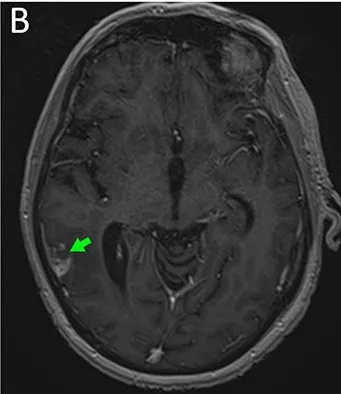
The response of metastatic lesions located in the right temporal lobe to a single-agent bevacizumab therapy. Bevacizumab therapy was started on December 8, 2022; (B) MRI imaging was performed on day 54 after the initiation of this treatment. The baseline size of the metastasis is 24 mm x 21 mm (green arrow, left), while a 45% reduction in the tumor size was observed in the next examination (13 mm x 12 mm; green arrow, right).
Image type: radiology (mri)